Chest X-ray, AP view. Patient: 33 years old, sex F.
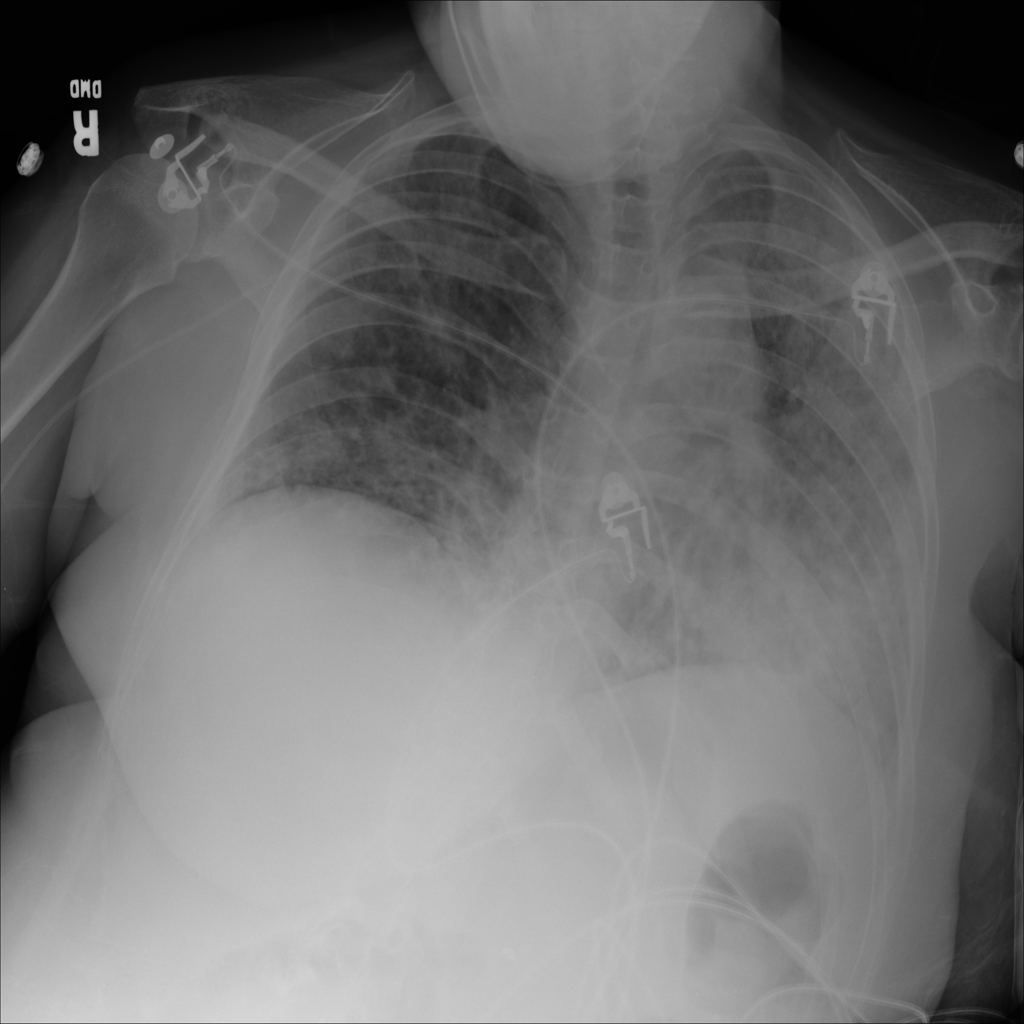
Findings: Edema, Pneumonia